Question: I have built my pkg in mac using pkgbuild and productbuild. How can we change the text and position of UI buttons in installer pages
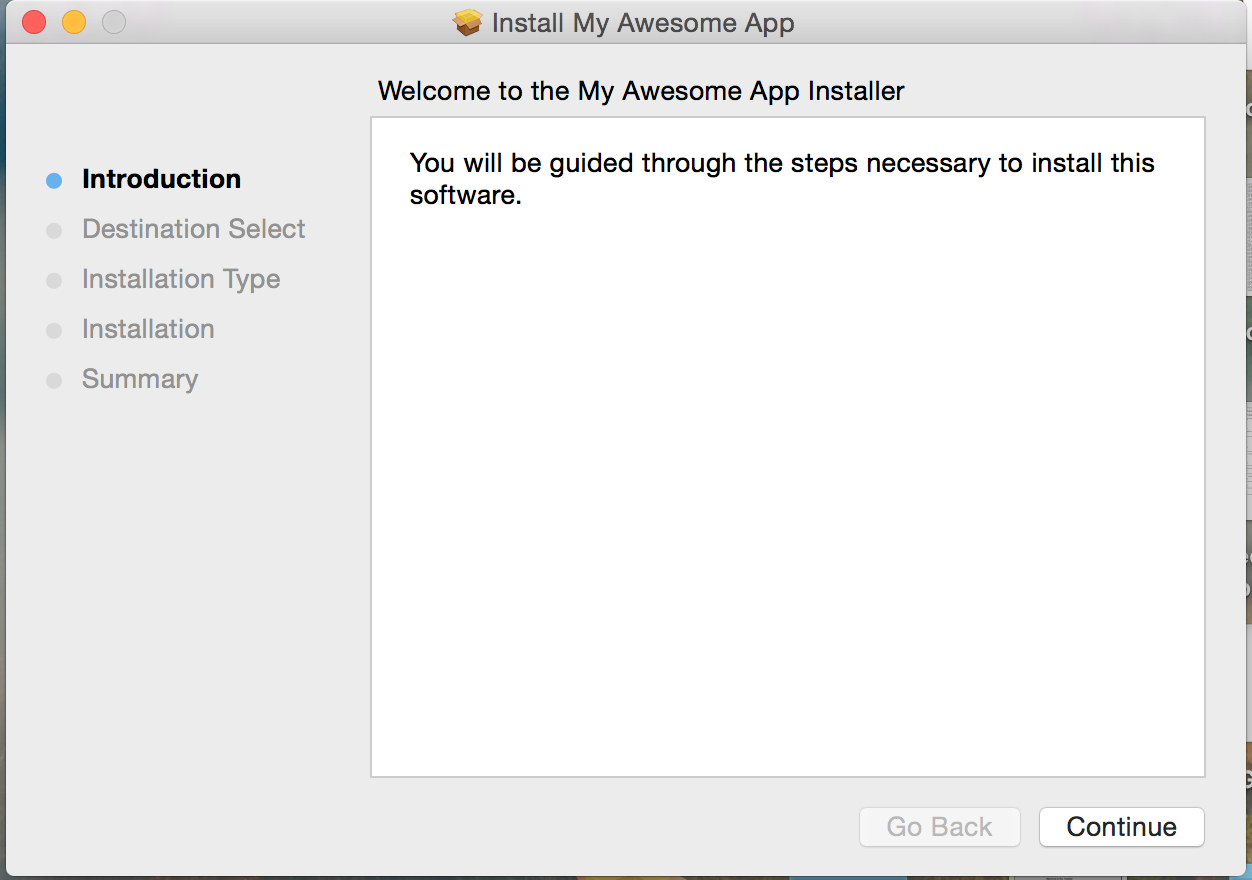
Answer: . The UI comes from Apple's "Installer.app" and the position of UI elements can not be changed.